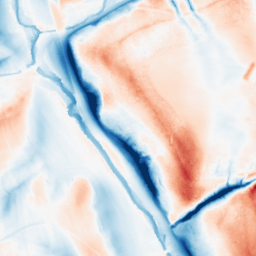
Category: classical
Decomposition family: gaussian_anisotropic
Decomposition parameters: sigma_x: 20
sigma_y: 2
Upsampling method: quadratic
Upsampling parameters: scale: 4
Upsampling scale: 4